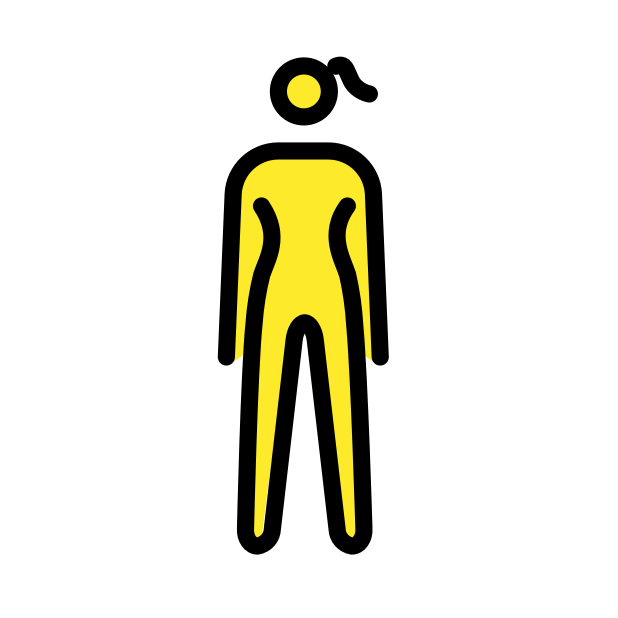
woman standing